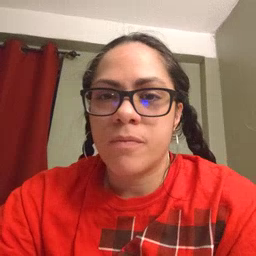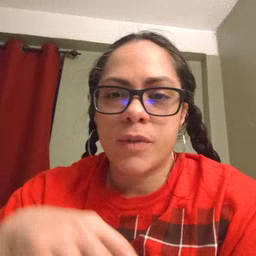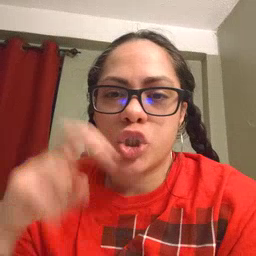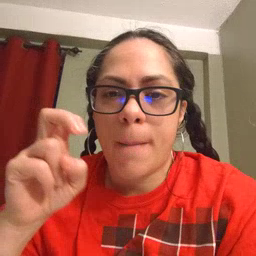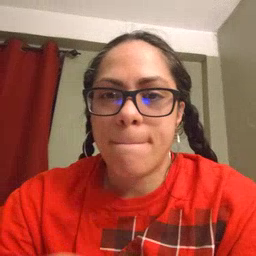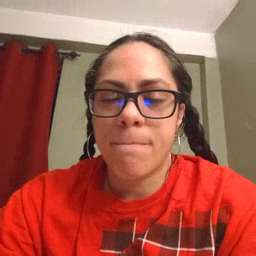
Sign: jump